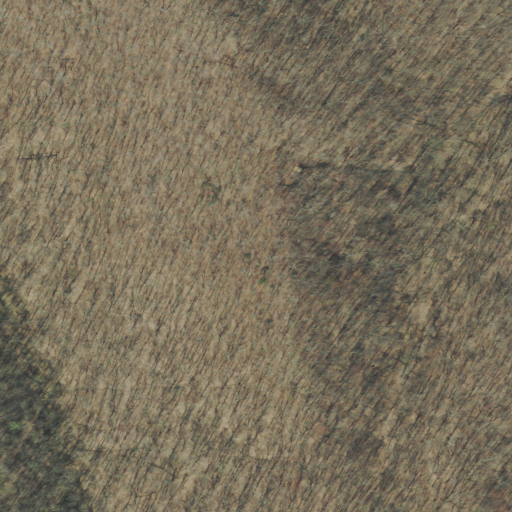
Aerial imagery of ridge(s) in Tennessee named McCoy Ridge containing only deciduous forest